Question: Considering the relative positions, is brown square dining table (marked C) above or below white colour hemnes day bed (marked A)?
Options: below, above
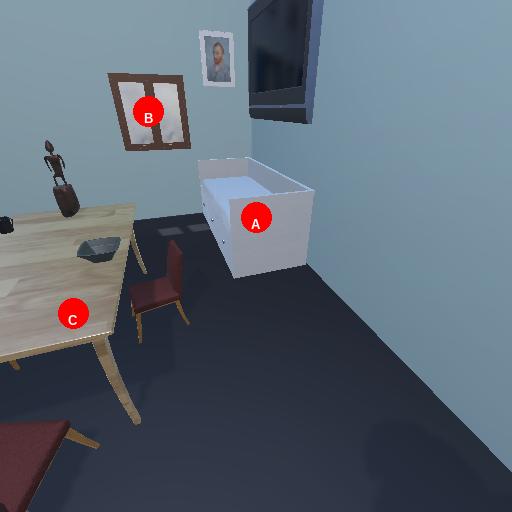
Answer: below